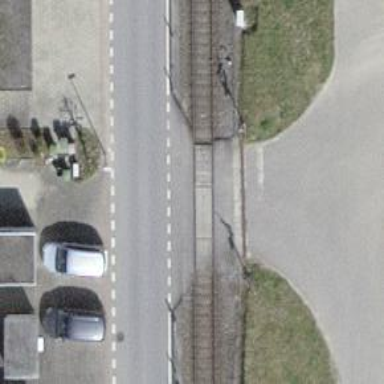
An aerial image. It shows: Railway crossing with traffic signals.